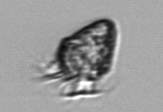
Label: Ciliophora